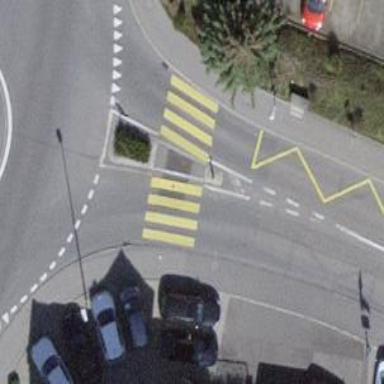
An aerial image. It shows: Uncontrolled zebra crossing with island. The crossing is marked with zebra stripes.